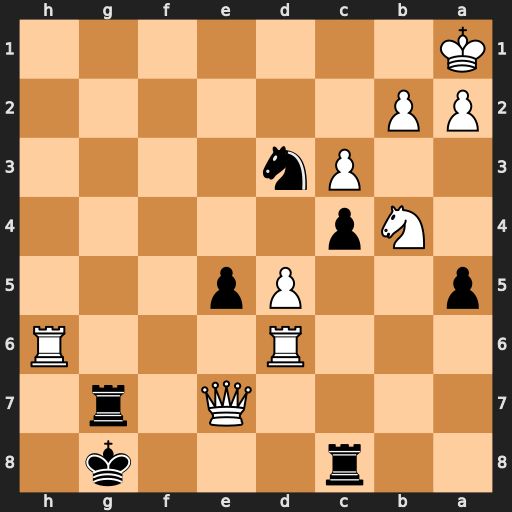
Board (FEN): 2r3k1/4Q1r1/3R3R/p2Pp3/1Np5/2Pn4/PP6/K7
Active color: b
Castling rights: -
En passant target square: -
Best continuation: Rg1#